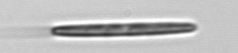
Label: pennate